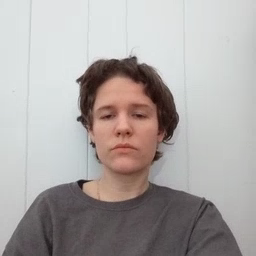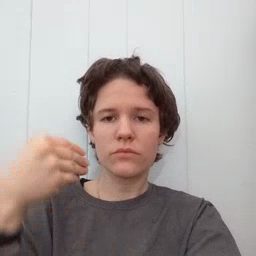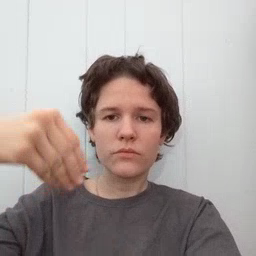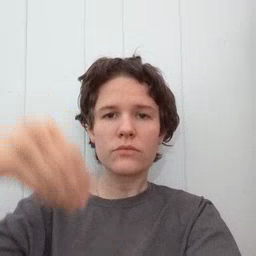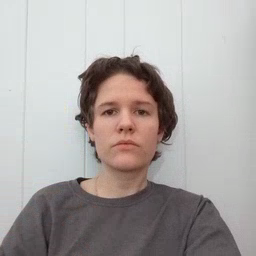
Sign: store